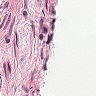
Metastatic tissue present: no